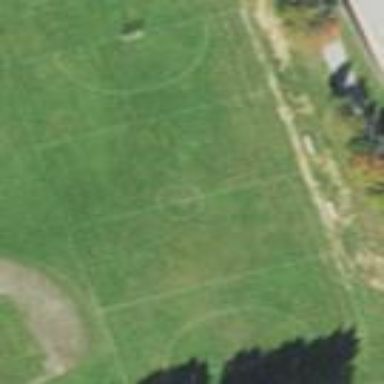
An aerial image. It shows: Pitch for leisure activities.